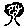
Label: tree